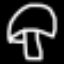
Label: mushroom